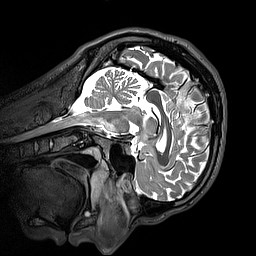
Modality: T2w
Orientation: sagittal
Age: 26
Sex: male
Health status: healthy
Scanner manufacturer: siemens
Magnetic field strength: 3 T
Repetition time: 3.2 s
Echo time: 0.412 s